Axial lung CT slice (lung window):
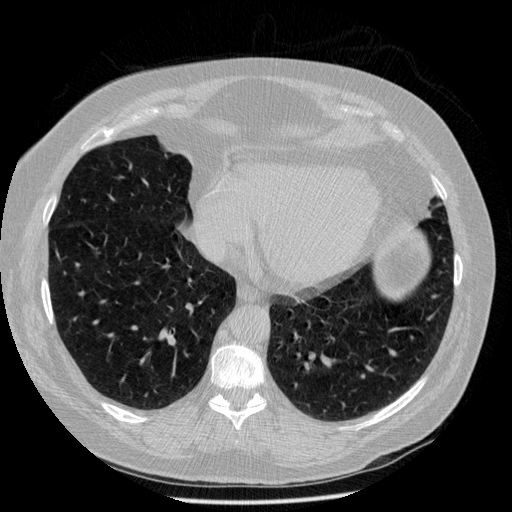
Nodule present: no